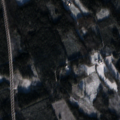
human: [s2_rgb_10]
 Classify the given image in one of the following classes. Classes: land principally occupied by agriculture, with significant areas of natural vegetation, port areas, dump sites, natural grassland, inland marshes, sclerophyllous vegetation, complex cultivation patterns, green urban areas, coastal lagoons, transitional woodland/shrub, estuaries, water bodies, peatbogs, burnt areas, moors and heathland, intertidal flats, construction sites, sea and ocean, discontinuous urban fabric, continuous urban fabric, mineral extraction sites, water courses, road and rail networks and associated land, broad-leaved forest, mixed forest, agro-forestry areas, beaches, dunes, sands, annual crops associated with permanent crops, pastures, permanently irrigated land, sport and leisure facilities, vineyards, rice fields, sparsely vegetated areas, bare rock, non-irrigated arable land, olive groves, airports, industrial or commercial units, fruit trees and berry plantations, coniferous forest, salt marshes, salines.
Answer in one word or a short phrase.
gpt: land principally occupied by agriculture, with significant areas of natural vegetation, coniferous forest, mixed forest